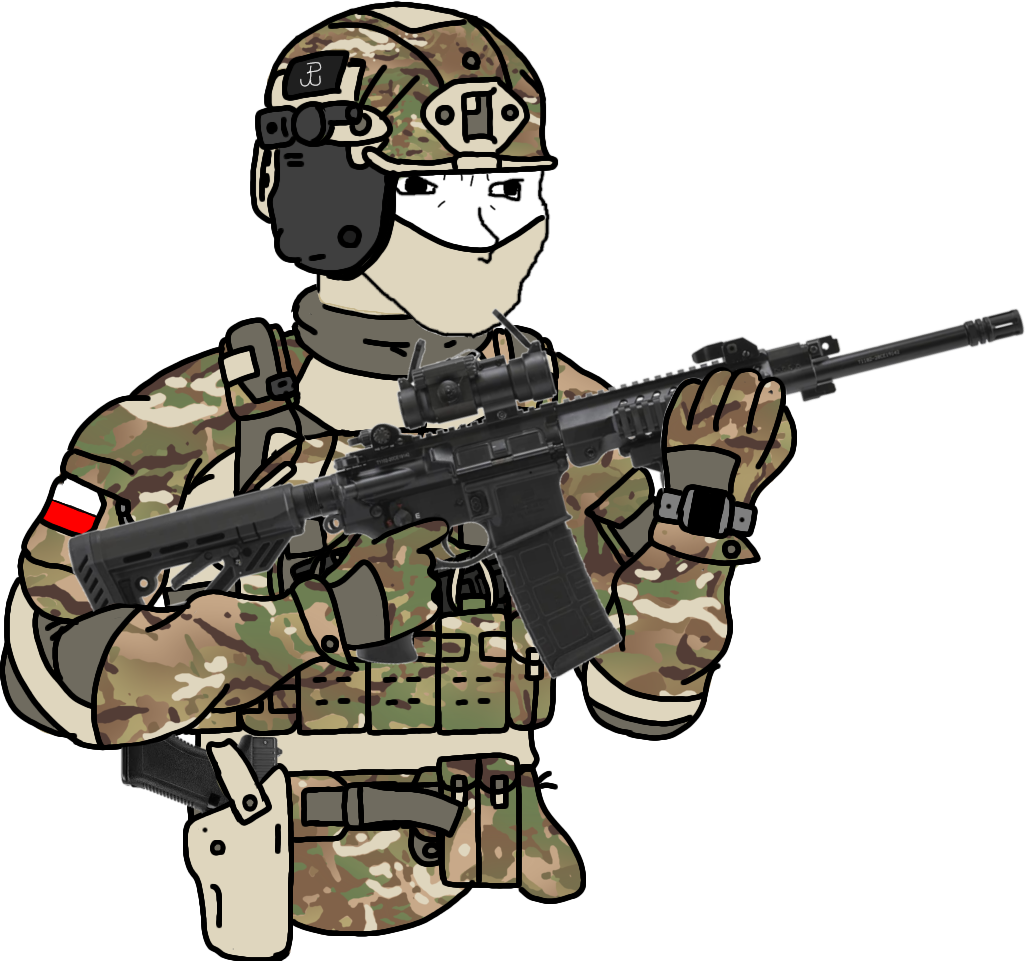
Label: 5_unsorted